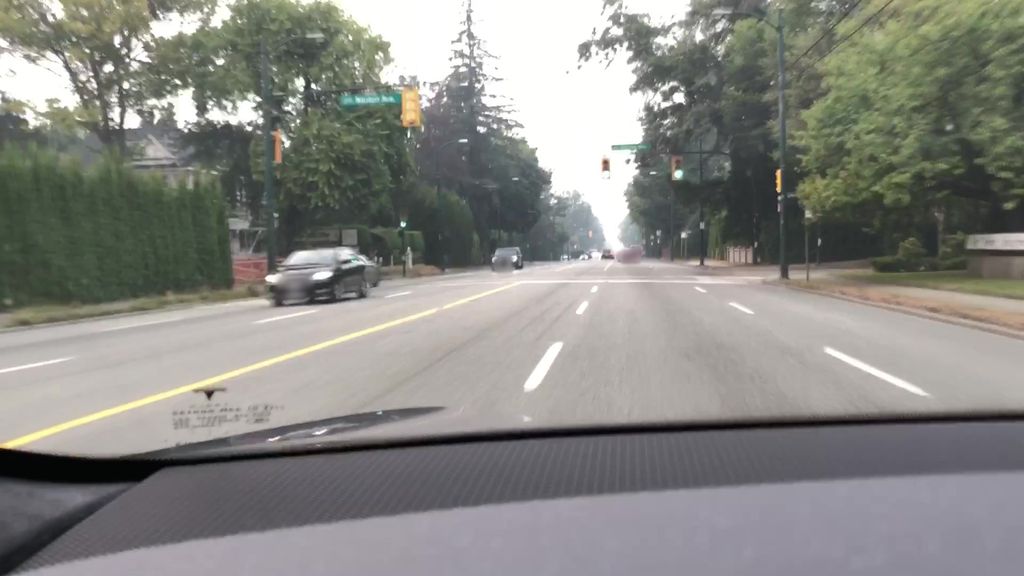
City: vancouver